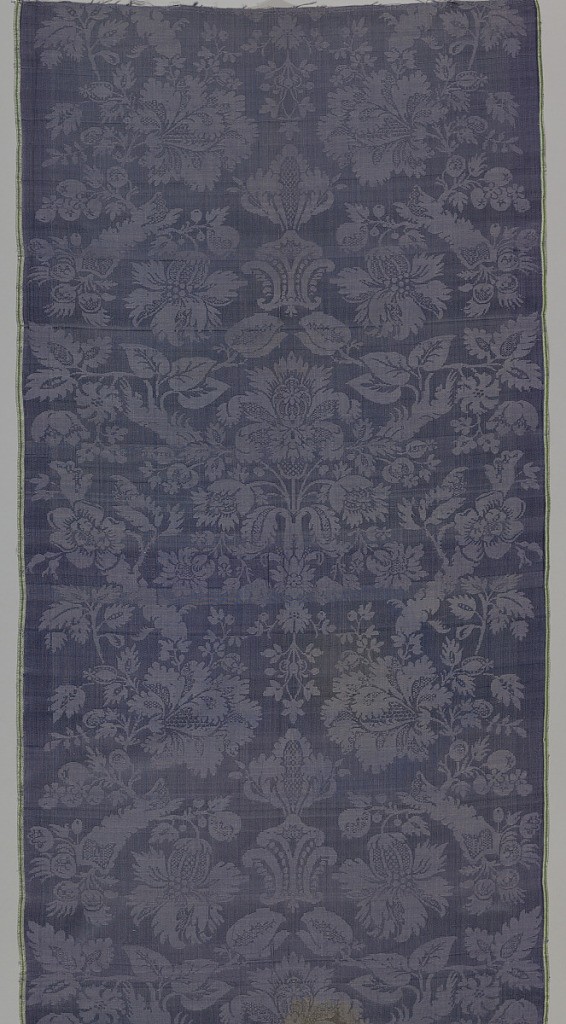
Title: Fragment
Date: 18th century
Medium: silk Technique: 5-harness satin damask
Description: Large-scale symmetrical floral design with flowering and fruiting twigs enclosing central bouquet. Striped green and white selvages.